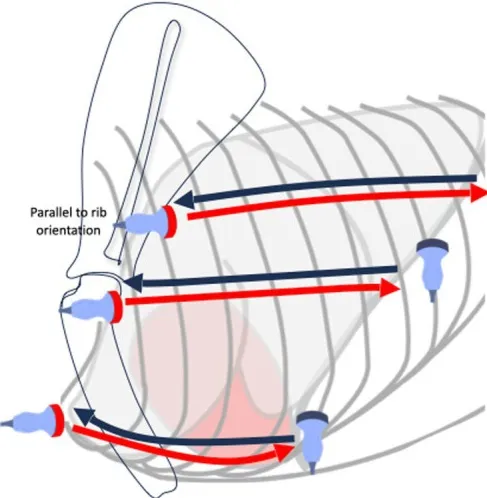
Diagram showing lung ultrasound examination protocol.
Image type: radiology (ultrasound)